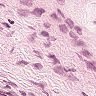
Metastatic tissue present: no